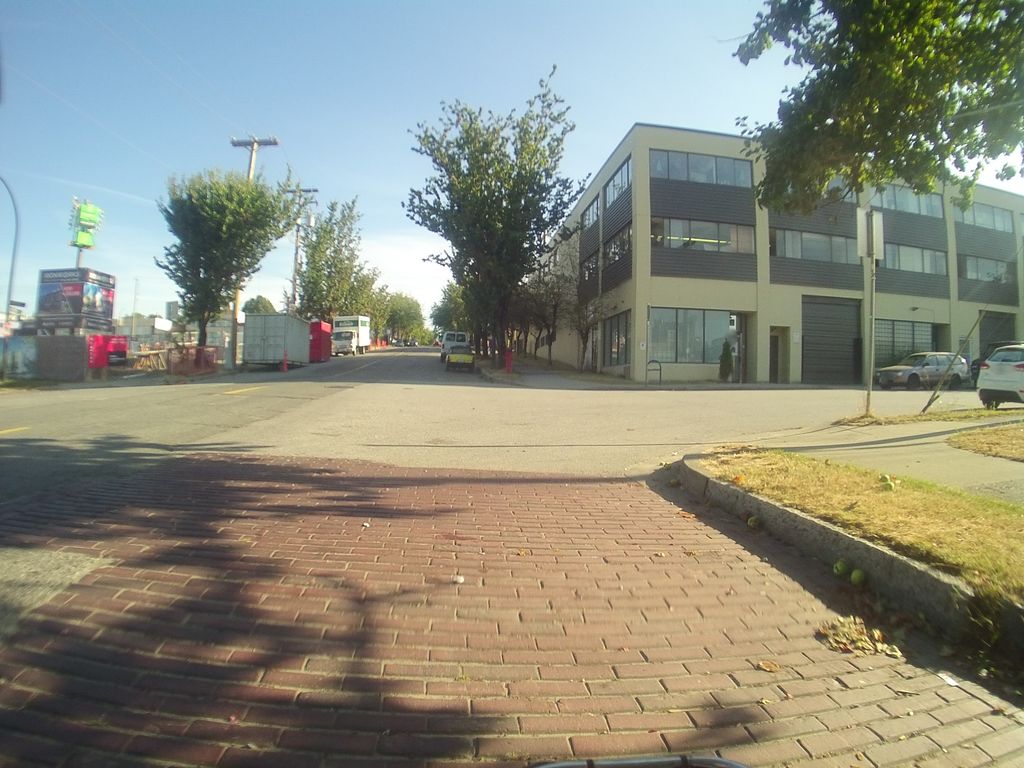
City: vancouver